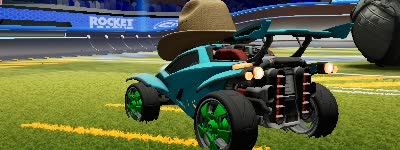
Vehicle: octane